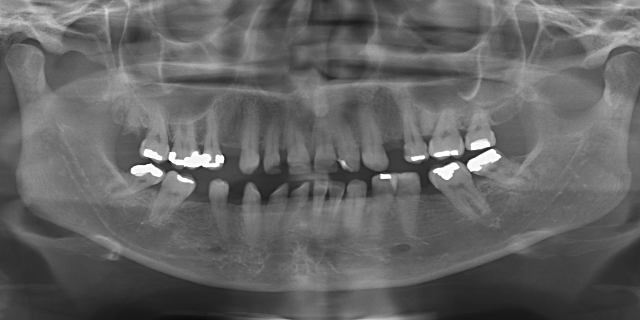
adult